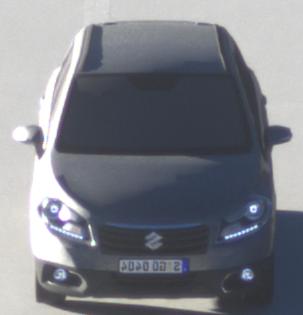
Make: Suzuki
Model: SX4 S-Cross 1.6
Detailed model: SX4 (II) S-Cross
Model produced from: 2013/10
Model produced until: 2015/08
Doors: 5
Color: gray
Road condition: dry road
Daytime: sunrise or sunset
Contrast: high contrast